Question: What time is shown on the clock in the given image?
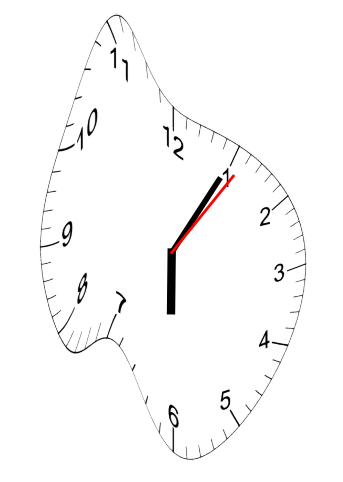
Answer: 06:05:06